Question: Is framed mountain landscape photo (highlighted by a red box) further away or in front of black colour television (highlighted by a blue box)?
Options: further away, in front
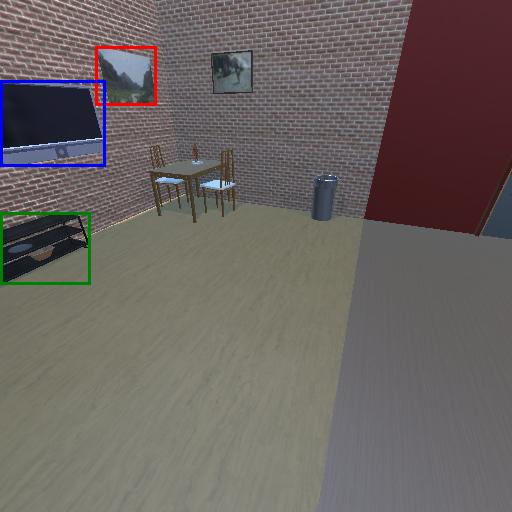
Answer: further away